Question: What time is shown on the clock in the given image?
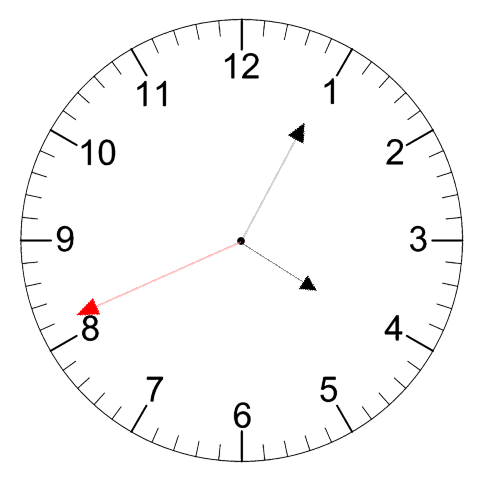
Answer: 04:04:41